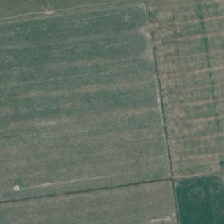
Land cover: shortrotation_cropland